Question: I am trying to draw shape like this picture below in android. I want to place this view on a RelativeLayout. And I will set 'onClickListener' for this View. Is it possible to draw a 'View' like this and set 'onClickListener'?

Could anyone guide me how to draw a shape like this.
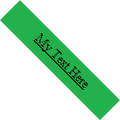
Answer: If you are targetting api level 11 and up, there is a method already included for rotating views
in the xml, call 'android:rotation="45"', or if wanted programmatically, get a reference to the view and call 'someView.setRotation(45)'
'''
final LinearLayout textContainer = (LinearLayout) findViewById(R.id.yourLinearLayoutId);
textContainer.setOnClickListener(new View.OnClickListener() {
@Override
public void onClick(View arg0) {
textContainer.setRotation(getRotation() + 45);
}
});
'''
Really though, this works